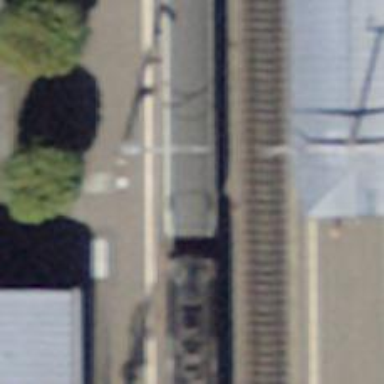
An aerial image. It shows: Railway stop with public transport stop position.